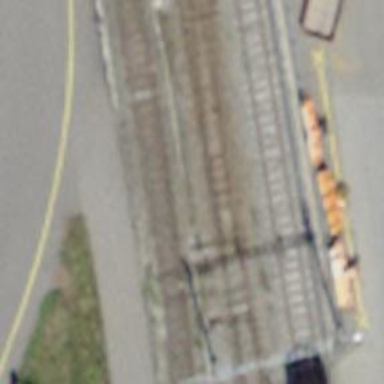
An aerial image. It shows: Railway switch.